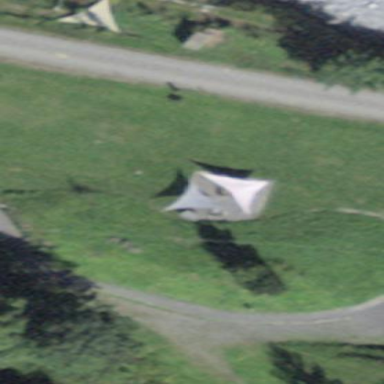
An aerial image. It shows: Campsite for tourism.